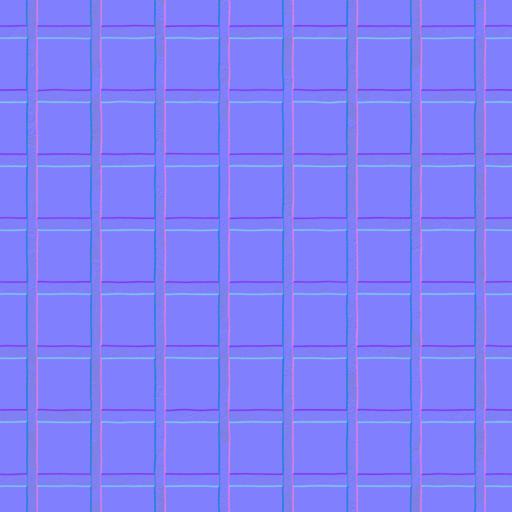
metal walkway steel